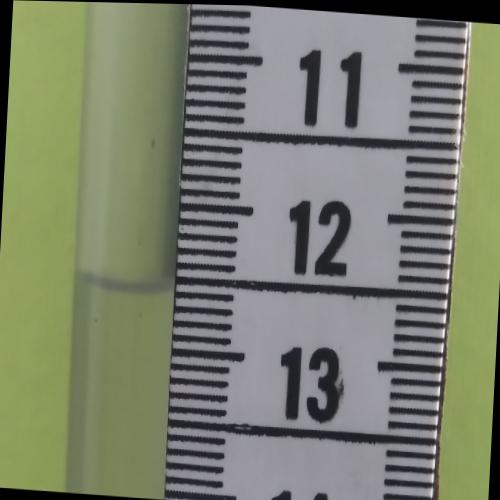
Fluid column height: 12.6 cm